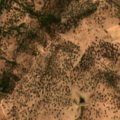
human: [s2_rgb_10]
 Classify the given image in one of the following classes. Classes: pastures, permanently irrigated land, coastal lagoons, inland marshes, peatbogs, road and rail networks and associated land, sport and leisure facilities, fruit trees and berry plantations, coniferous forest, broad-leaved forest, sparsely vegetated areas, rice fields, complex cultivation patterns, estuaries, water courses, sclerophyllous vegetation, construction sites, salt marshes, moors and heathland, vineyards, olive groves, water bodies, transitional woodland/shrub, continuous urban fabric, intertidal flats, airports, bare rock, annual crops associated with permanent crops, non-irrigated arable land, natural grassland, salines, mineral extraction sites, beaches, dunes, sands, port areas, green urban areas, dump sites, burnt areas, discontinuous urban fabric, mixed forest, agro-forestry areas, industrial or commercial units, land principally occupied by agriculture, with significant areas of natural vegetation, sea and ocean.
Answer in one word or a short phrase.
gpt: vineyards, agro-forestry areas, broad-leaved forest, coniferous forest, transitional woodland/shrub